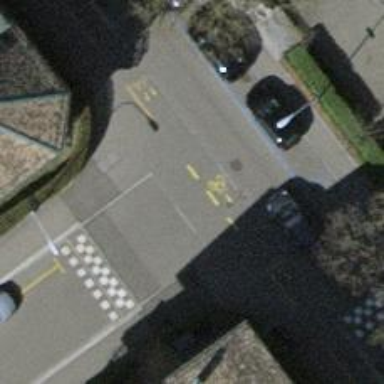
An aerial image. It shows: Unmarked crossing with traffic calming table on the road.